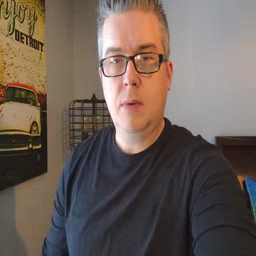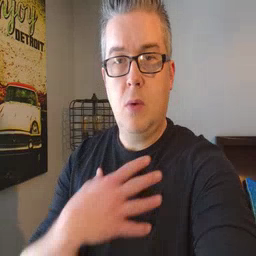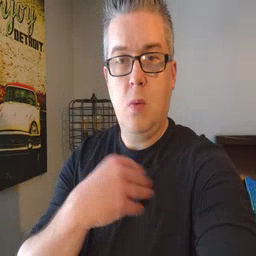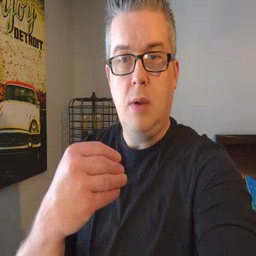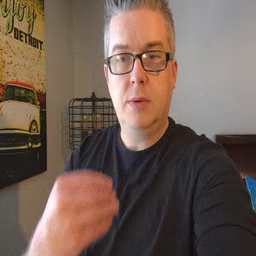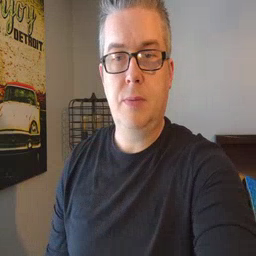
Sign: white